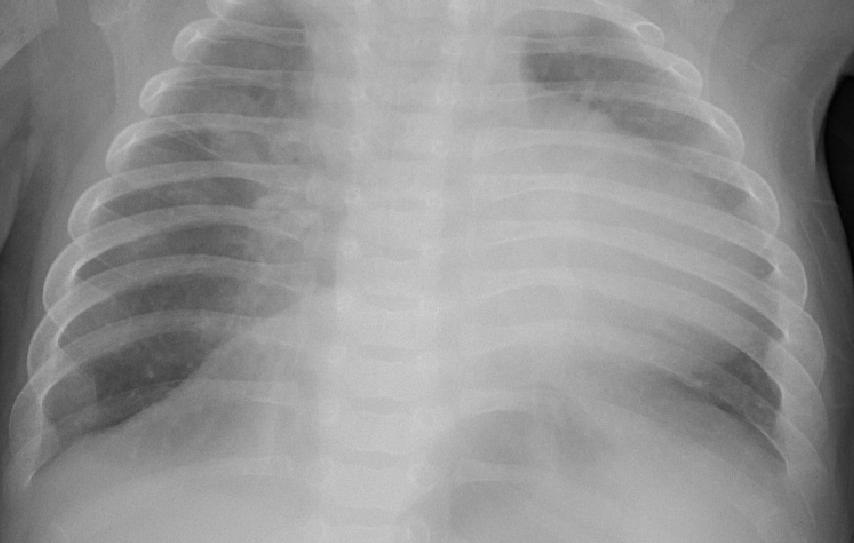
Diagnosis: PNEUMONIA